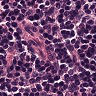
Metastatic tissue present: no